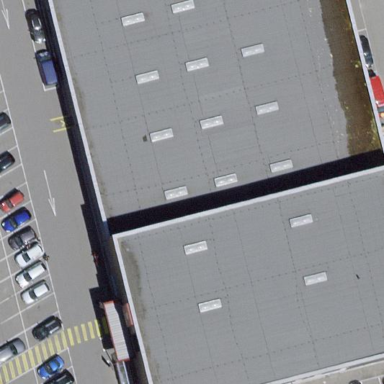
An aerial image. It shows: Building housing furniture shop.